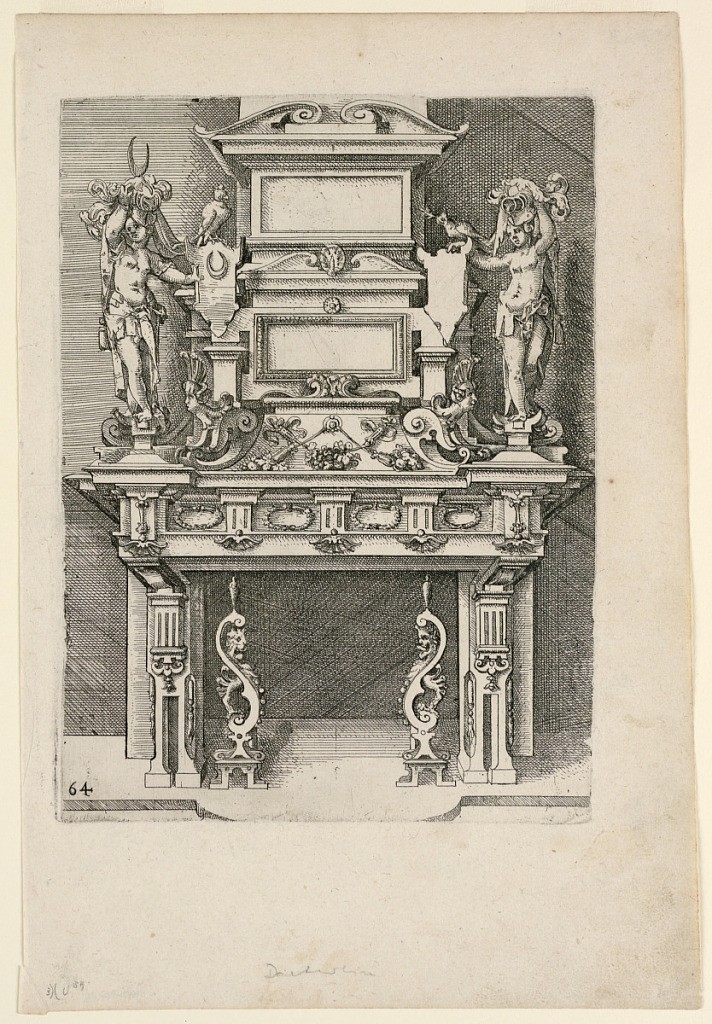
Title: Fireplace
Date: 16th century
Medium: Etching on paper
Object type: Print
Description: Highly ornamented fireplace with figures, animals, and vegetal forms.